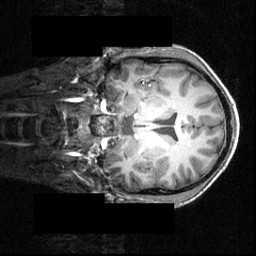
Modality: T1w
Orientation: coronal
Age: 21
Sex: male
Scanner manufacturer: siemens
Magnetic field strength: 3.951 T
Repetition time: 1.5 s
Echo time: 0.00335 s